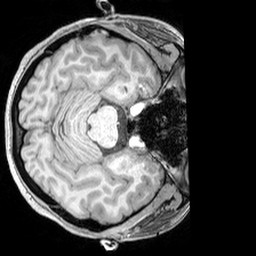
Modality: T1w
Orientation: axial
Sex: female
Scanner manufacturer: siemens
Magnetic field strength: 3 T
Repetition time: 2.3 s
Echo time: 0.00226 s